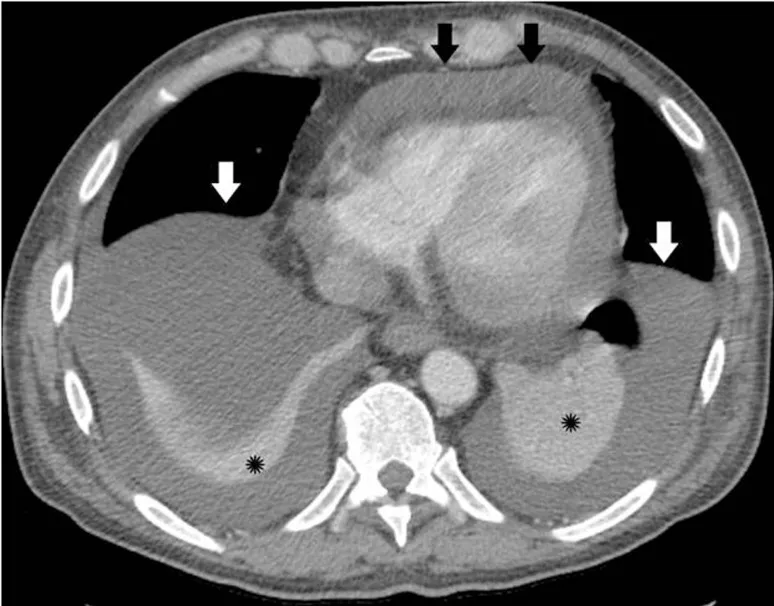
Pre-treatment computed tomography (CT) image with intravenous (IV) contrast, demonstrating bilateral pleural effusions (white arrows) and moderate-sized pericardial effusion (black arrows), prior to thoracentesis, pericardiocentesis, or chemotherapy. Black asterisk = atelectatic lung.
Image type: radiology (ct)